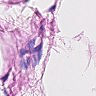
Metastatic tissue present: no